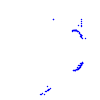
Particle: kaon